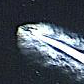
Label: Civil_yacht